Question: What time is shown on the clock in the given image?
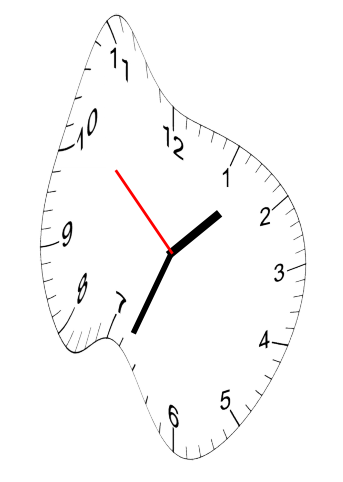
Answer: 01:33:52